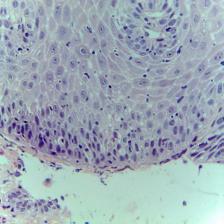
Diagnosis: Normal